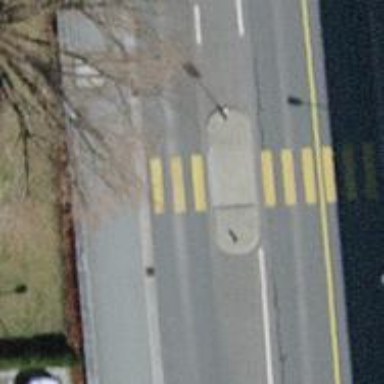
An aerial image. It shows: Primary highway with asphalt surface. There is shared bus lane on the left for cyclists.